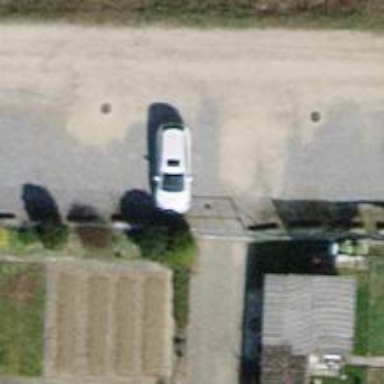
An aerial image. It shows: Gate.